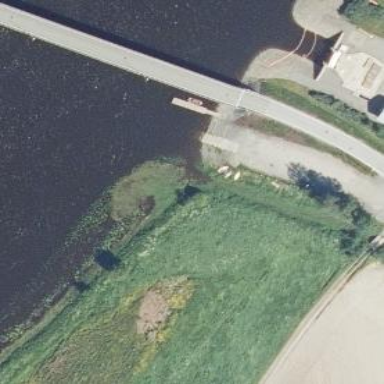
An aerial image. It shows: Slipway on leisure land.